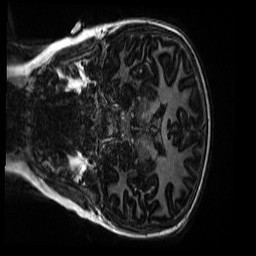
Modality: MP2RAGE
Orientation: coronal
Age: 9
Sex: female
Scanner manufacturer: siemens
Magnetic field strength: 3 T
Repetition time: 4 s
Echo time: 0.00303 s